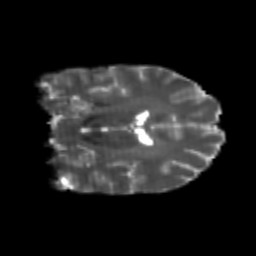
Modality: T2w
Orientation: coronal
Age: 24
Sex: male
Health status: healthy
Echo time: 0.074 s